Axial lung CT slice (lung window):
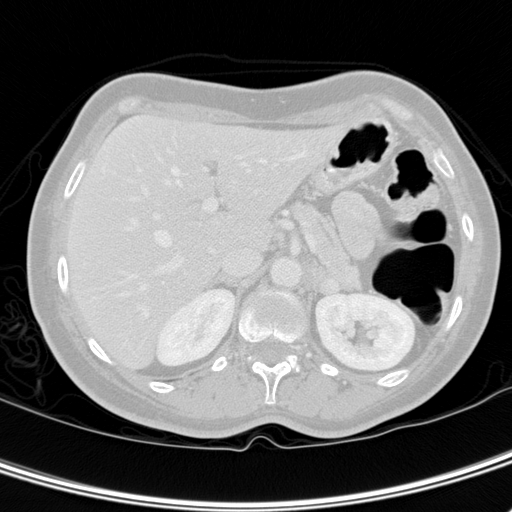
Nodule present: no